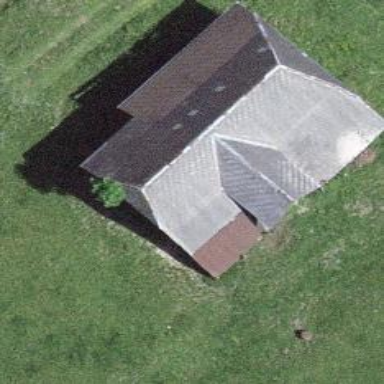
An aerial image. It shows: Barn.